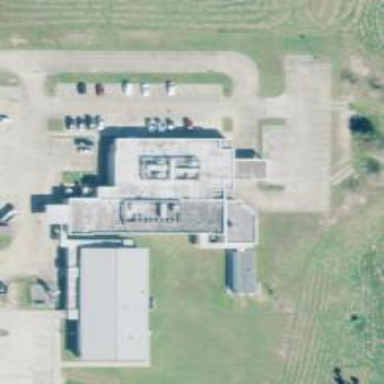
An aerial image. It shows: Healthcare facility identified as hospital.